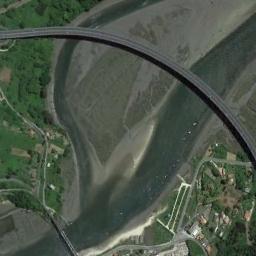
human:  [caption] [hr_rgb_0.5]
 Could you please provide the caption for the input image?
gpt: A ring-shaped bridge connects the land on both sides of the green river  There are several sandbanks in the middle of the river  There are many buildings and large green spaces on the land .

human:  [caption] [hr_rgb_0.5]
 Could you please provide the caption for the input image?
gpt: Most of the area the bridge crosses is bare land .

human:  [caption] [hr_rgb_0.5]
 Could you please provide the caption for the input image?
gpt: There is a bridge over the water and land next to some trees .

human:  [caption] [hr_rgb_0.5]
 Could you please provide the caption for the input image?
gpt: A bridge with a bend built on a dark green river and the river island of the river while some buildings and green plants on both sides of the river .

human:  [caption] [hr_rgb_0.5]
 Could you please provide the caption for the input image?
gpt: Many trees are around the bridge .